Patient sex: F
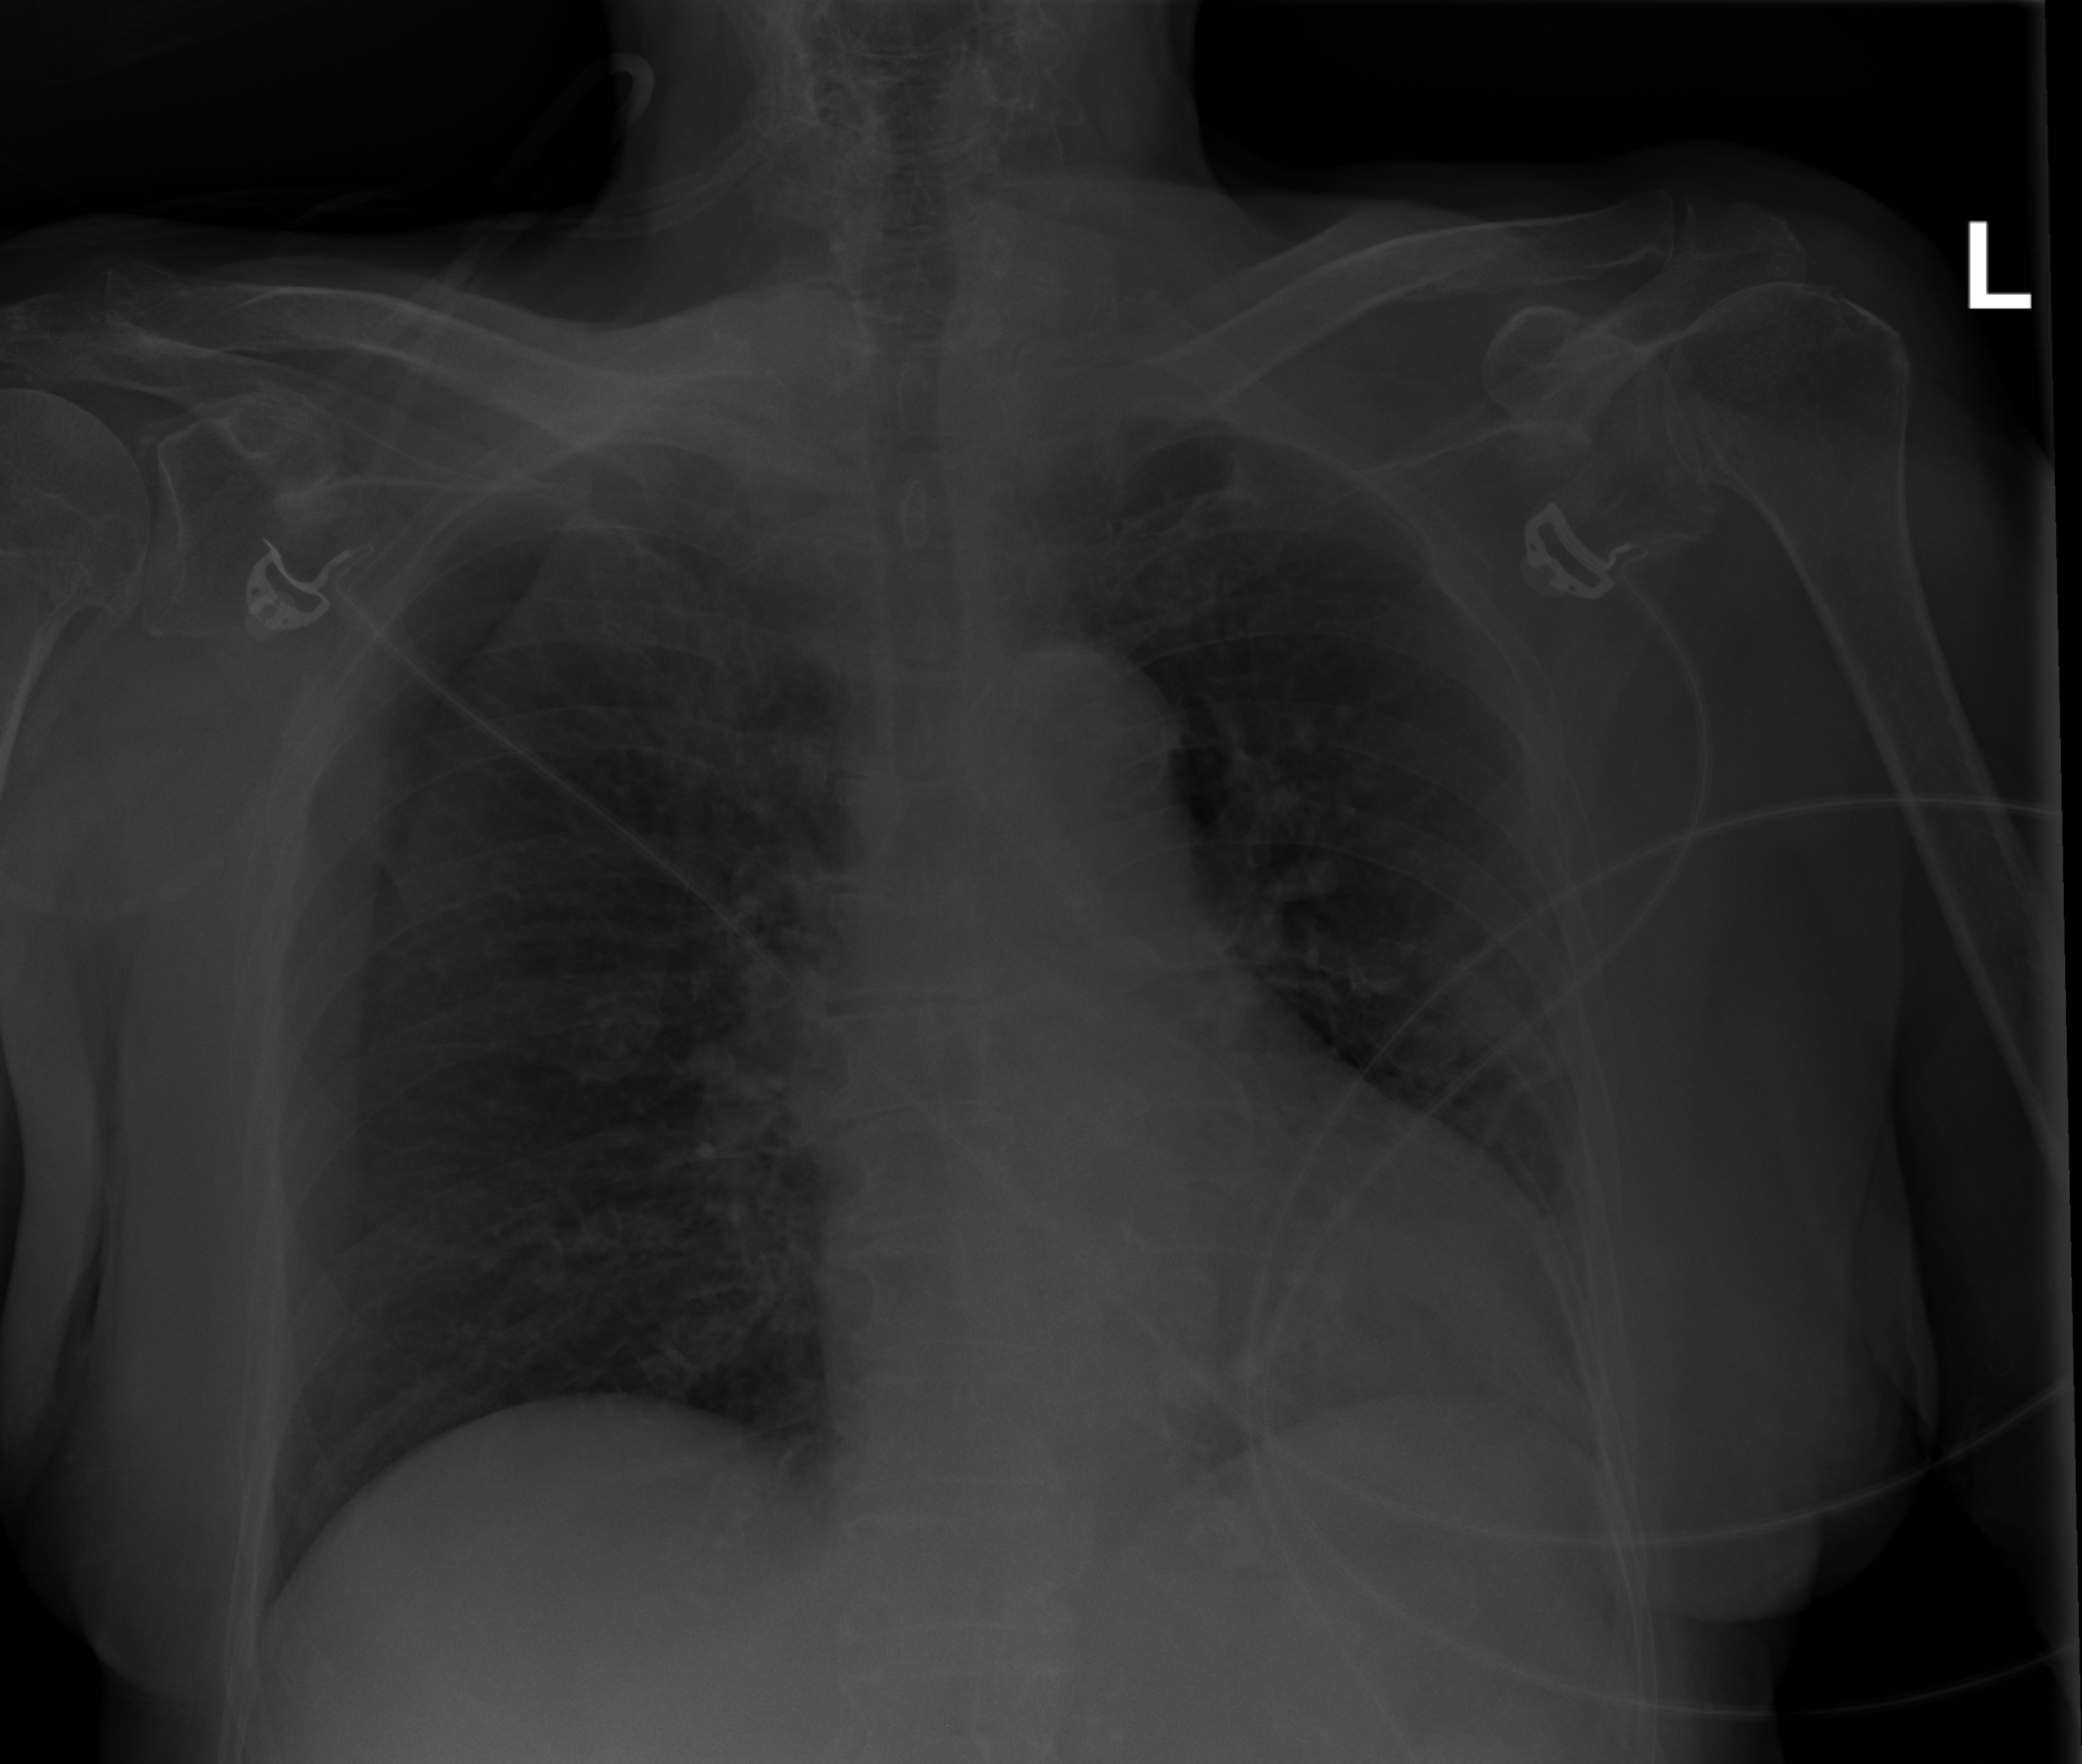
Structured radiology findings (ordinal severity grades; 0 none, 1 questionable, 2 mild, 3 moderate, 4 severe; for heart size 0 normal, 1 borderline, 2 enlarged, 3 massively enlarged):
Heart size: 0
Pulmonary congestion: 0
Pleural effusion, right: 0
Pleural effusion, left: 0
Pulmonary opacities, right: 0
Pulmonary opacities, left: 2
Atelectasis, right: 0
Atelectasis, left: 2